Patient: sex M, age 44
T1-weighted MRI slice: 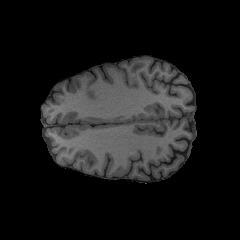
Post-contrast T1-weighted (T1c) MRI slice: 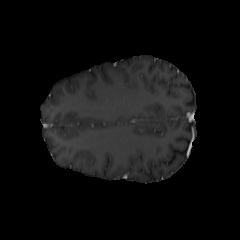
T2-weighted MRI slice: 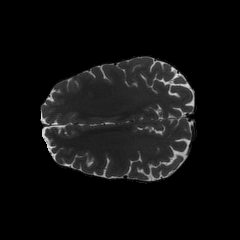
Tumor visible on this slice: yes
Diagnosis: Astrocytoma, IDH-mutant
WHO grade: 2